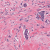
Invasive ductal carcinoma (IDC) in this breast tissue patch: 1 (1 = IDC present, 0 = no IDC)